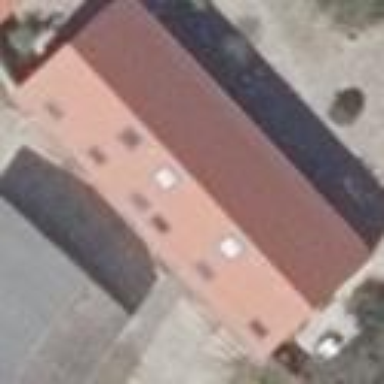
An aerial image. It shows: Residential building with gabled roof made of roof tiles.